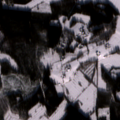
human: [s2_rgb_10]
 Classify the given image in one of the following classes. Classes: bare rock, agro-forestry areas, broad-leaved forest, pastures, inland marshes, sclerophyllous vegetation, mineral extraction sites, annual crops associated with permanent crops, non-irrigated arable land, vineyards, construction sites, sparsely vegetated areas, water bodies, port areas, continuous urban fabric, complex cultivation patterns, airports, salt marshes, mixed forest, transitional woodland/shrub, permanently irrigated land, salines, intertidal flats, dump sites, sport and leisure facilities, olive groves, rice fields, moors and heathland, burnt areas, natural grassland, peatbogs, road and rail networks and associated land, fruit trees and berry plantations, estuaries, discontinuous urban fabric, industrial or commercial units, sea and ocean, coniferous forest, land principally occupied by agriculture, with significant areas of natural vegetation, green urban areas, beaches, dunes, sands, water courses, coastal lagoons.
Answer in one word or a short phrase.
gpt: land principally occupied by agriculture, with significant areas of natural vegetation, coniferous forest, mixed forest